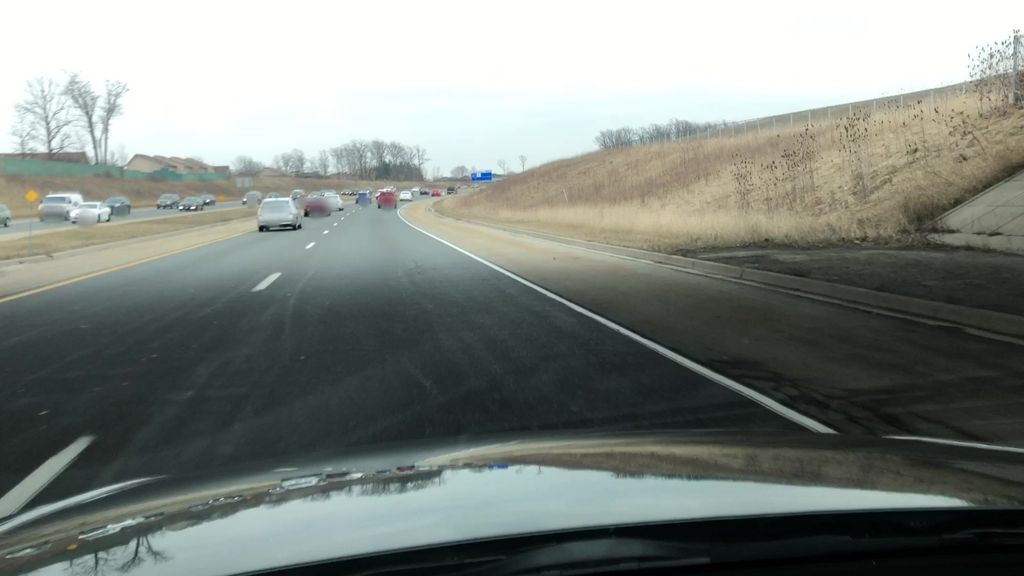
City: hamilton